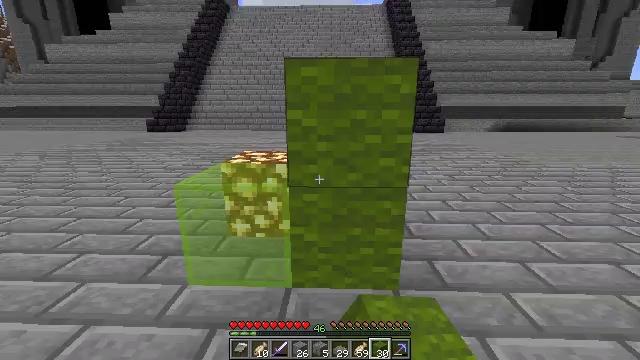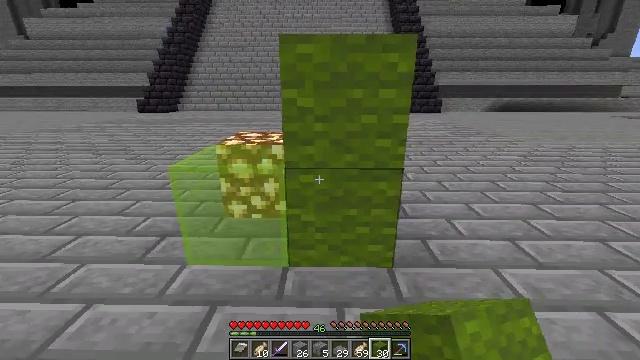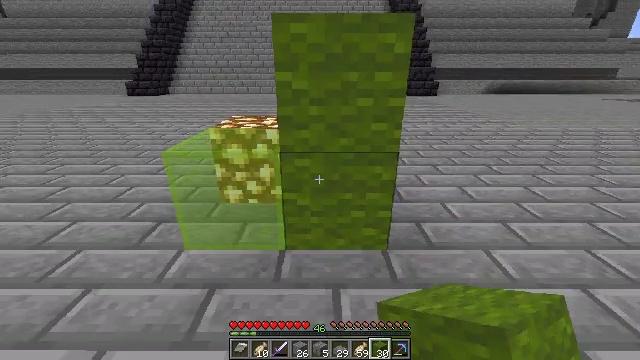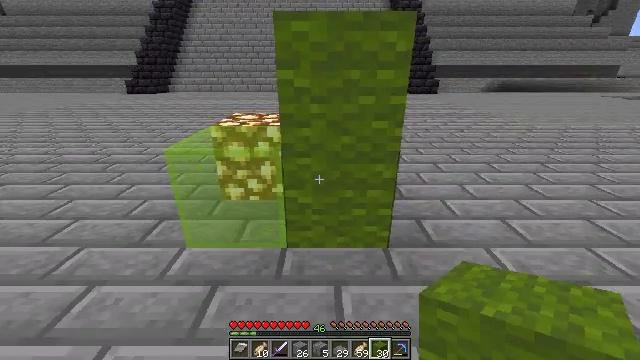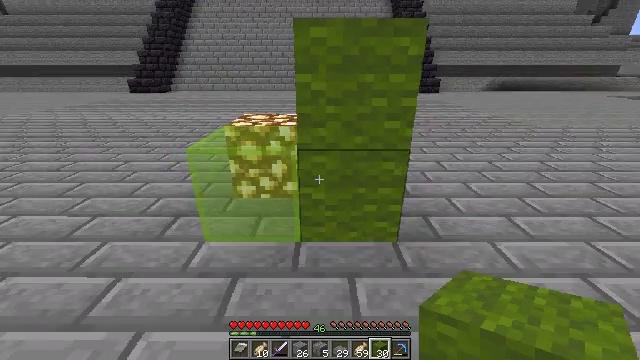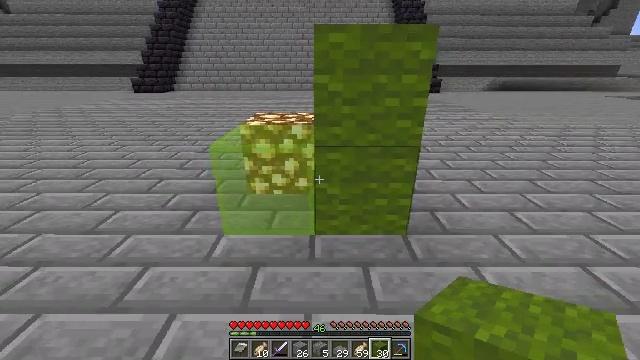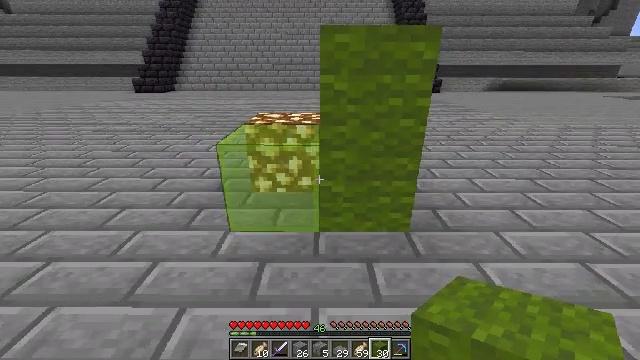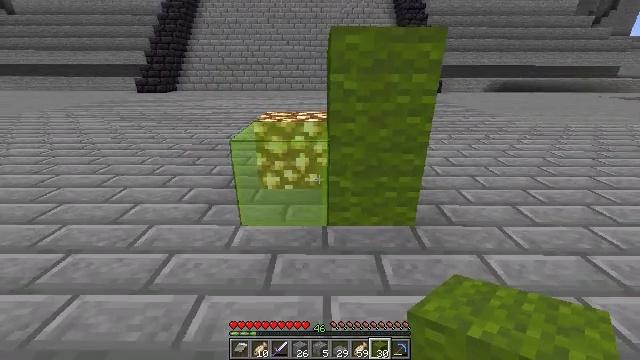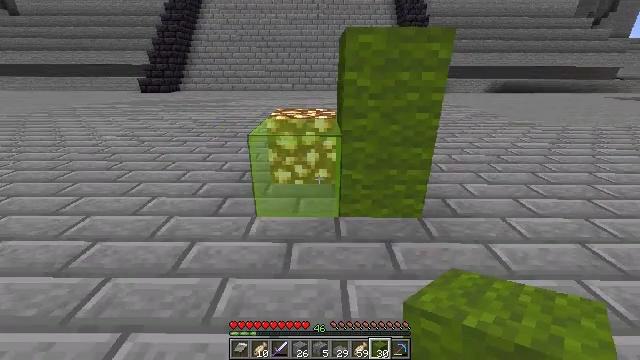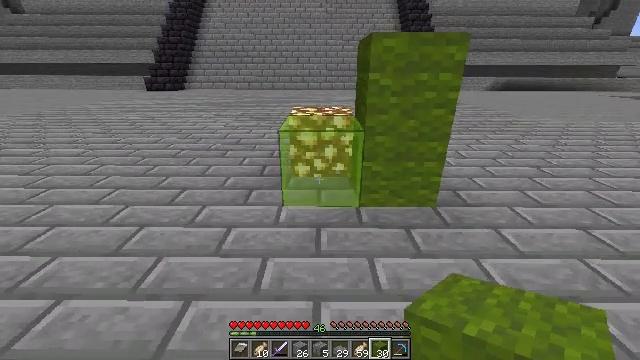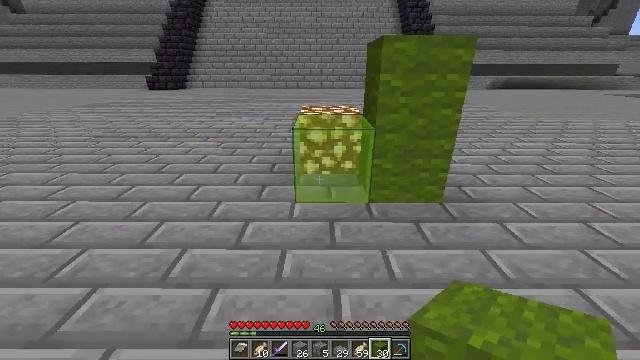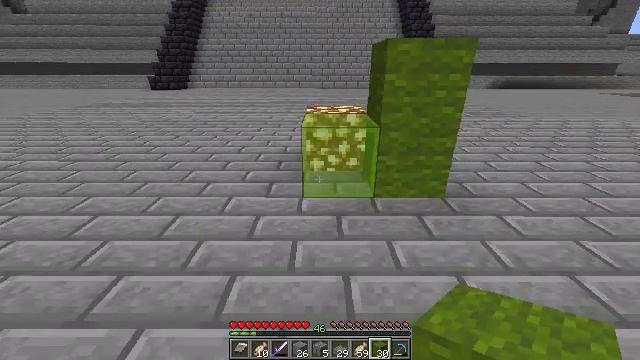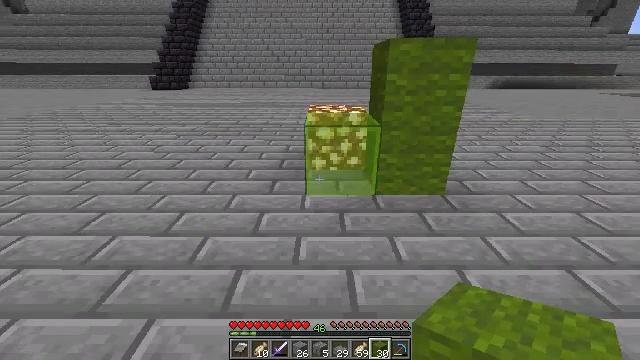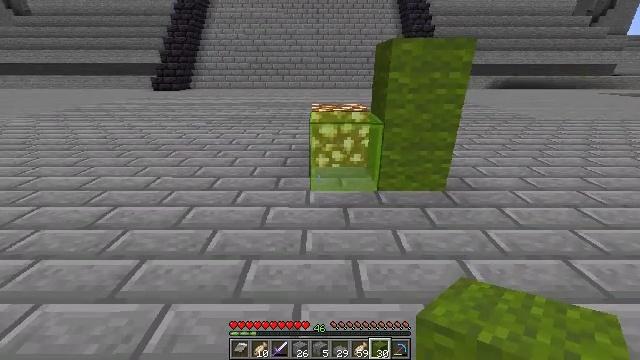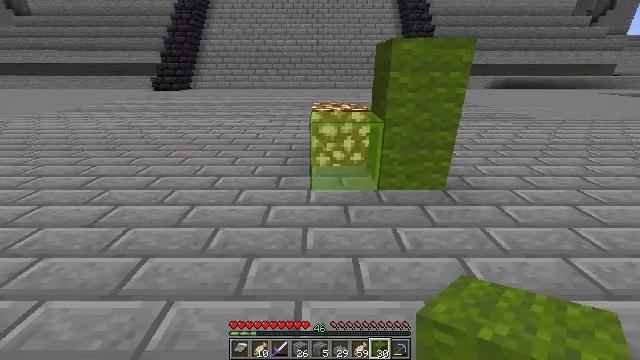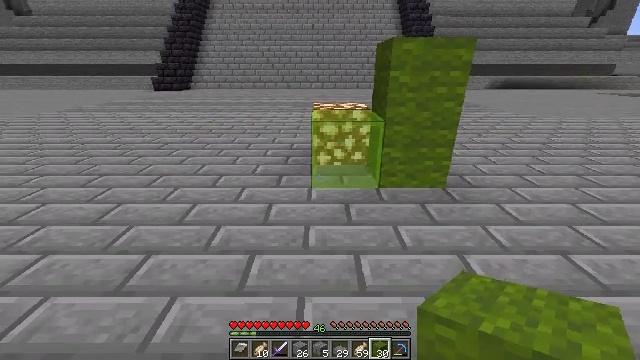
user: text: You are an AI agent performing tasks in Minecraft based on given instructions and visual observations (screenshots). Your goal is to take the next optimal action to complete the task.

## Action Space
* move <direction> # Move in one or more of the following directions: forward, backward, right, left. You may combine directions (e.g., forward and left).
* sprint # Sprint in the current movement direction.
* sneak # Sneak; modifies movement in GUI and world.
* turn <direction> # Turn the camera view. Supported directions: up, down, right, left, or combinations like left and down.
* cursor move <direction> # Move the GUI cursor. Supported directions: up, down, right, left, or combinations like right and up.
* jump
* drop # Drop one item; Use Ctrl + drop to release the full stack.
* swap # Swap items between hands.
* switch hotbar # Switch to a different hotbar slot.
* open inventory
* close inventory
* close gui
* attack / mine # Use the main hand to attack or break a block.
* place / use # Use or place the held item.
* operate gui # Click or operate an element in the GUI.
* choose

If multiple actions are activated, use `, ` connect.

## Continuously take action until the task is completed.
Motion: motion action
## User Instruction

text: Smash the lime stained glass to pick it up.
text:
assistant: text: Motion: turn down
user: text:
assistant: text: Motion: turn right and down
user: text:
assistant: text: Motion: move back and move left
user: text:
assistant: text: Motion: move back and move left
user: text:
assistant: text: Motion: move back and move left
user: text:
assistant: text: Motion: move back and move left
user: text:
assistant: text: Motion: move back and move left
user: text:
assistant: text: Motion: move back and move left
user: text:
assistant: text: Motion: move back and move left
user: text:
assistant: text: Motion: move back and move left
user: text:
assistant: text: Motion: move back
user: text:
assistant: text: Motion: no_op
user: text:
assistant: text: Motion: no_op
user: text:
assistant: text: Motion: no_op
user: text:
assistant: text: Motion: no_op
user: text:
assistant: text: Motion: no_op
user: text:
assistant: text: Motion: no_op
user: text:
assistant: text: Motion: no_op
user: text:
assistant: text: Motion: no_op
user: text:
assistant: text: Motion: no_op
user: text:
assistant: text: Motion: no_op
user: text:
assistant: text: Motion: no_op
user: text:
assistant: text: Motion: no_op
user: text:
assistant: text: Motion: no_op
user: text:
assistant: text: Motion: no_op
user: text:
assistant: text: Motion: move forward
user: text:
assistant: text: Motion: move forward
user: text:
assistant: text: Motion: move forward, turn right and down
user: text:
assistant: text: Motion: move forward, turn right and up
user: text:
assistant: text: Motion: move forward, turn up